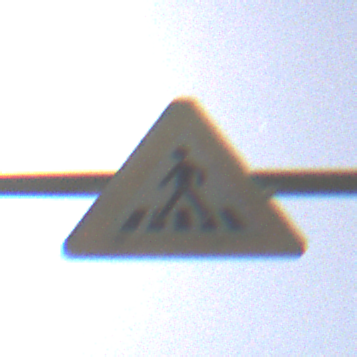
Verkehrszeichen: FussgaengerueberwegRechts
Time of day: Night
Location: Outdoor (Nature)
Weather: Clear
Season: NotSpecified
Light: Natural